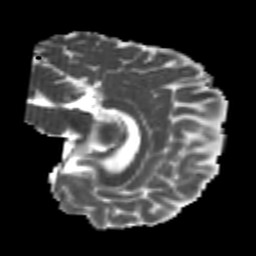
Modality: MD
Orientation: sagittal
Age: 23
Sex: female
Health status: healthy
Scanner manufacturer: philips
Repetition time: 7.386 s
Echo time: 0.08599 s